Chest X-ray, AP view. Patient: 59 years old, sex F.
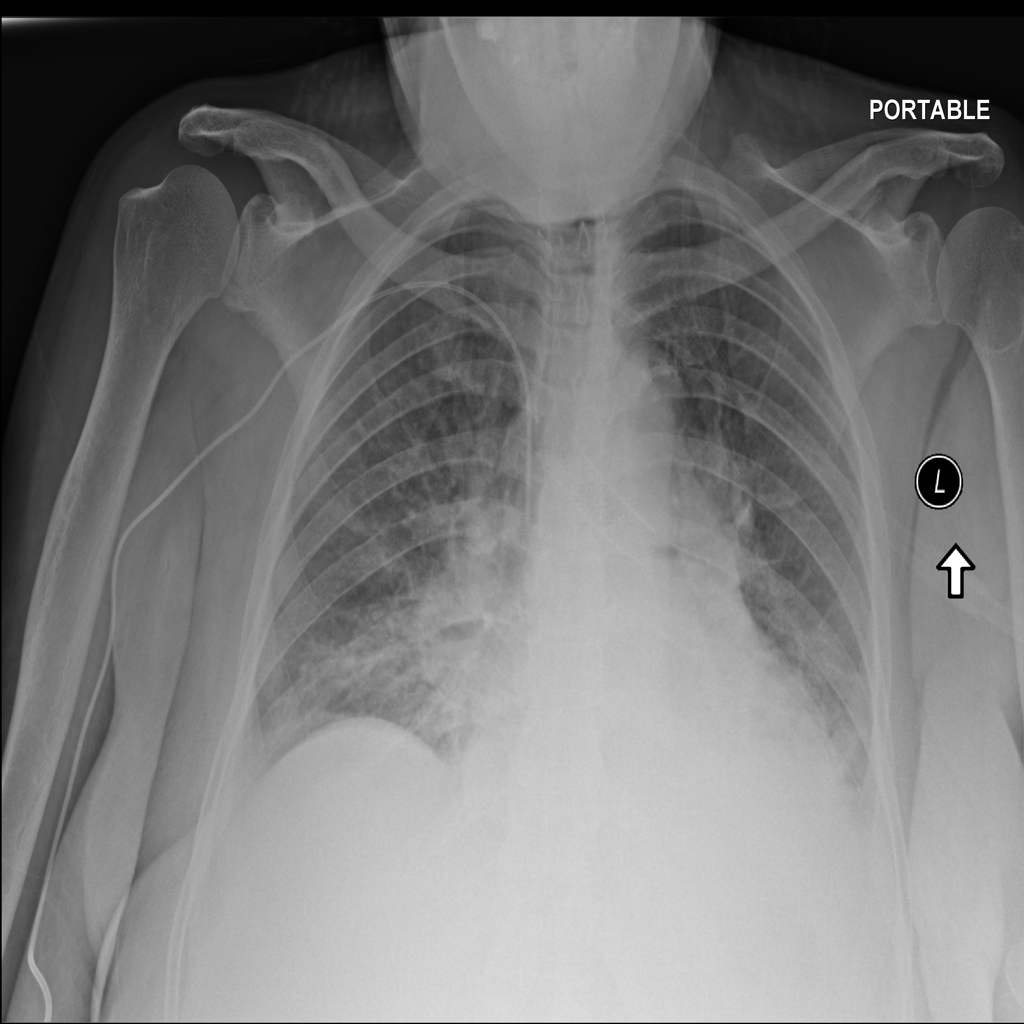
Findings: No Finding